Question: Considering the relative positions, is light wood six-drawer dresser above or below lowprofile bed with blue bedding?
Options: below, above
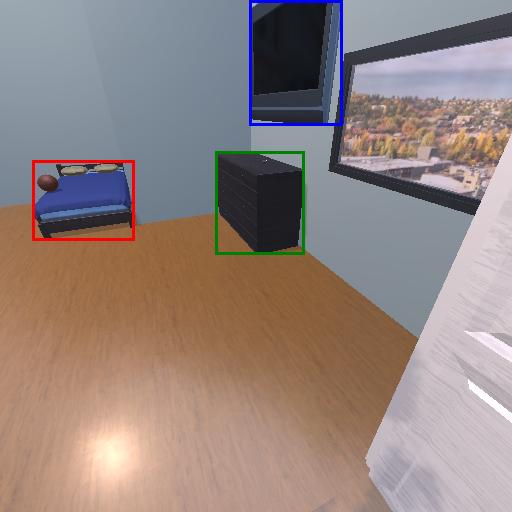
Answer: below